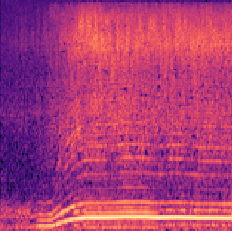
Sound class: Chainsaw